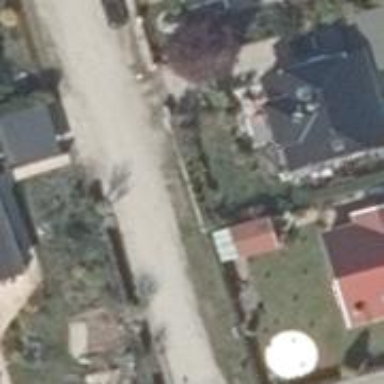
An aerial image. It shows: Residential road with compacted surface.